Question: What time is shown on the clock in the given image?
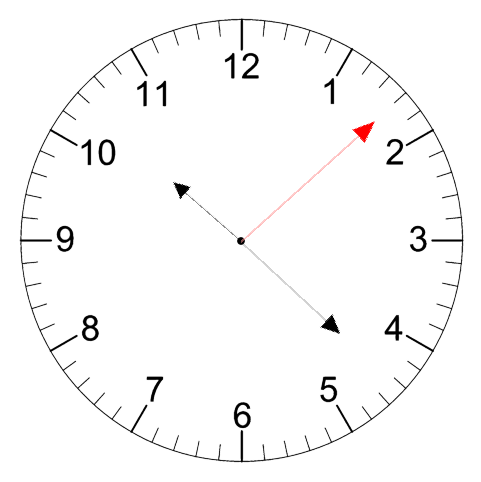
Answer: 10:22:08